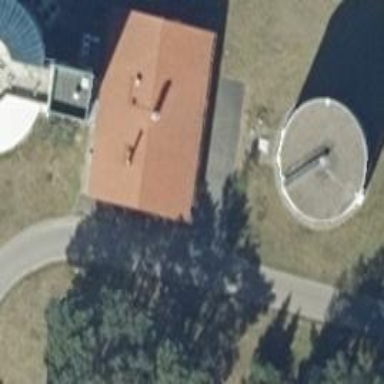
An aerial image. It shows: Service building.